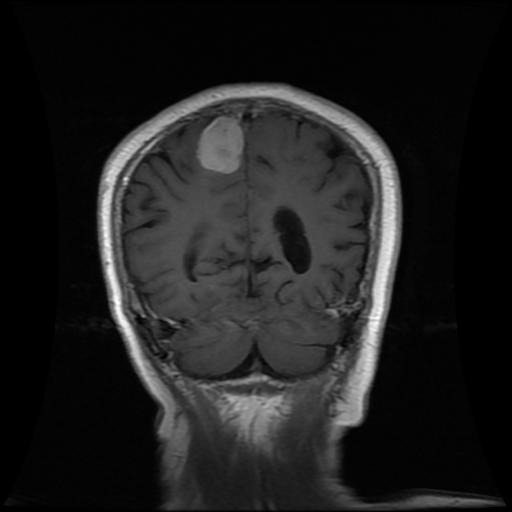
Label: meningioma